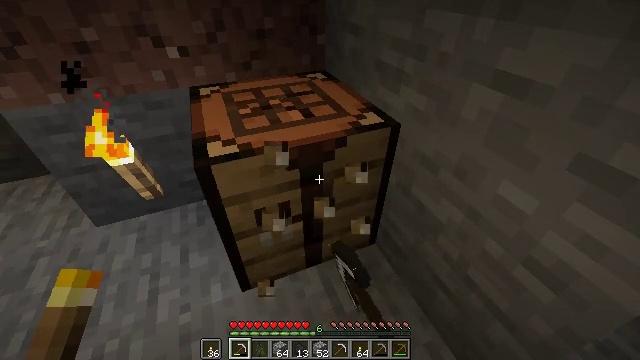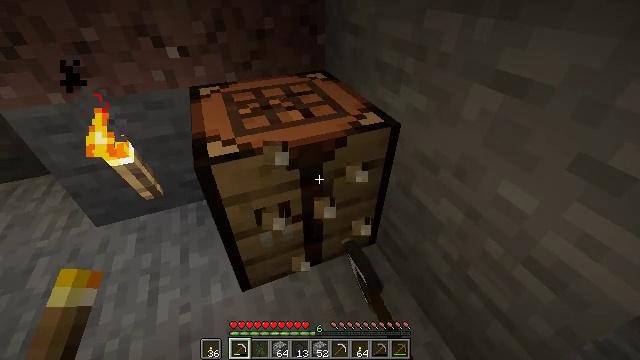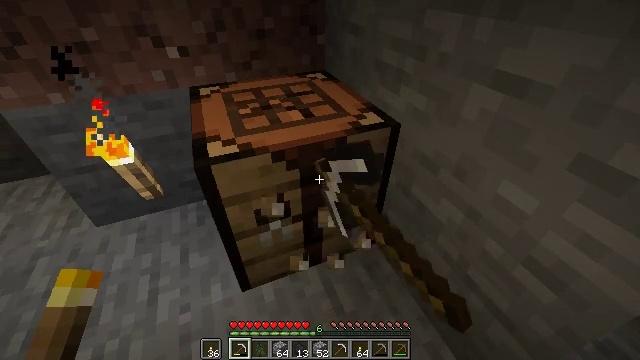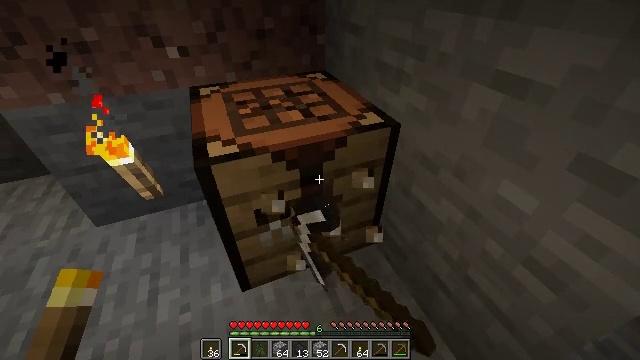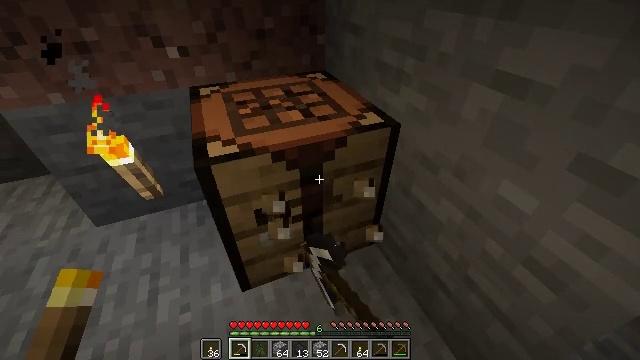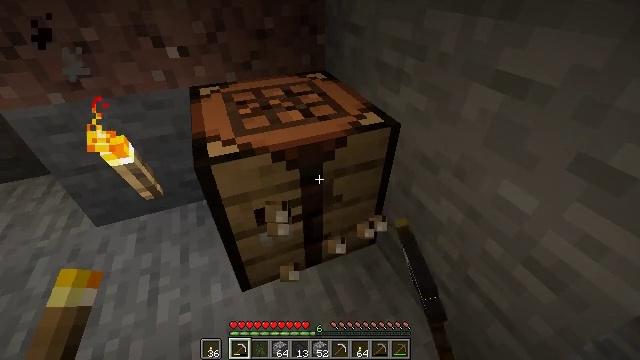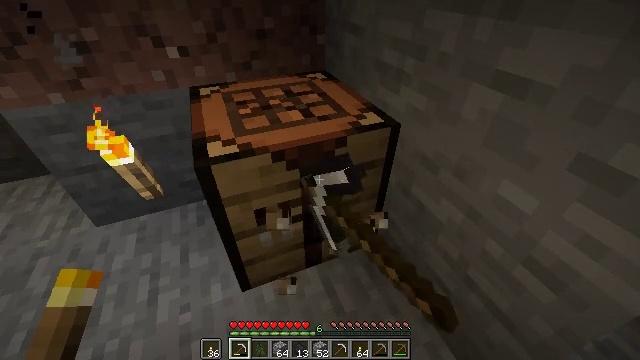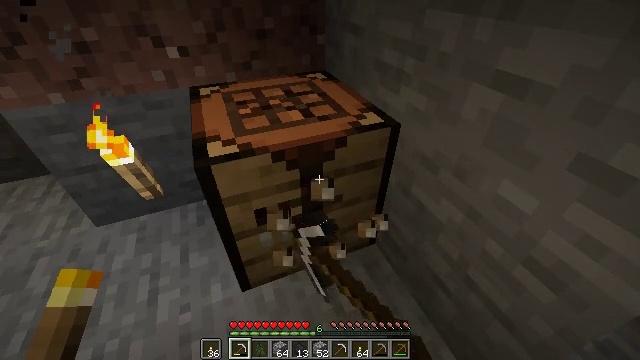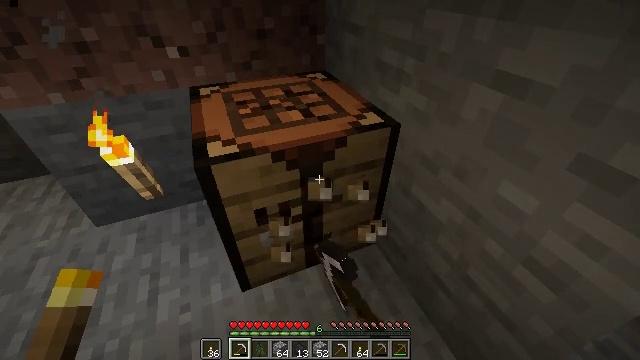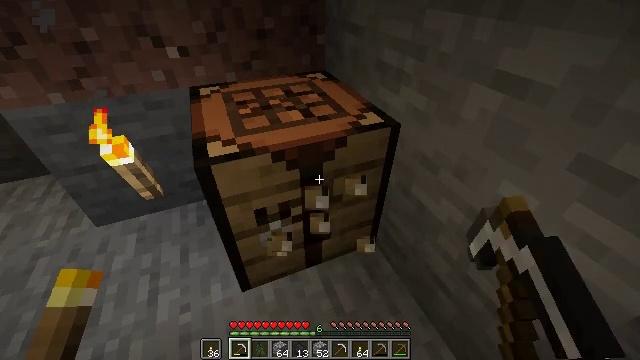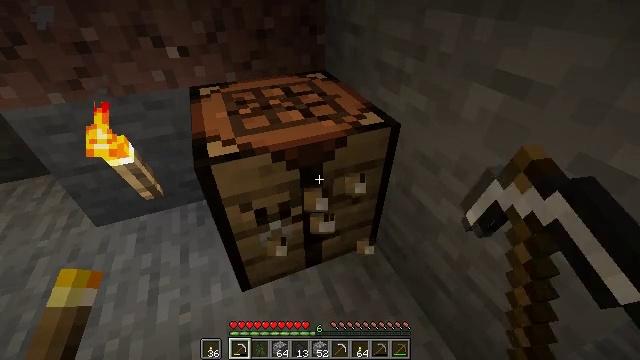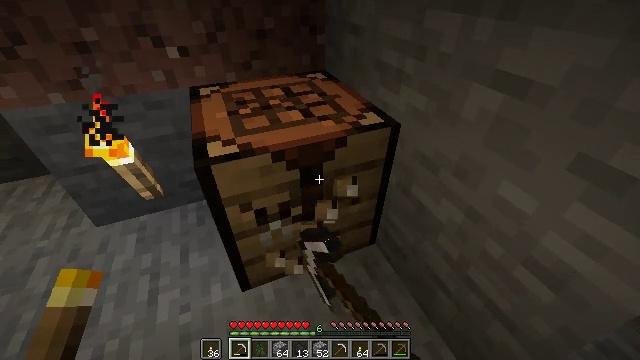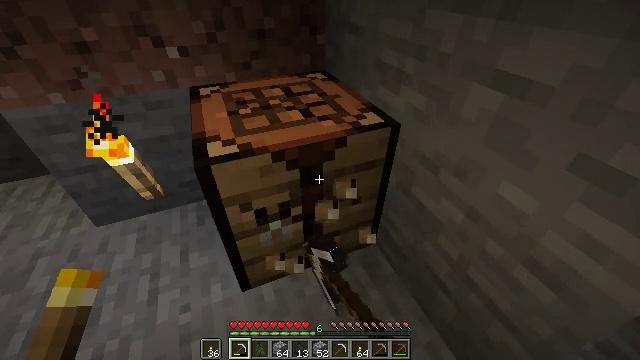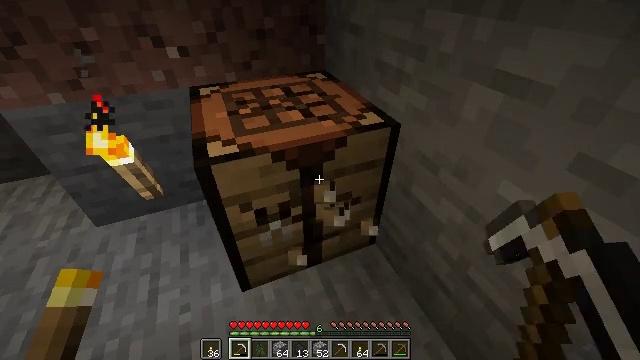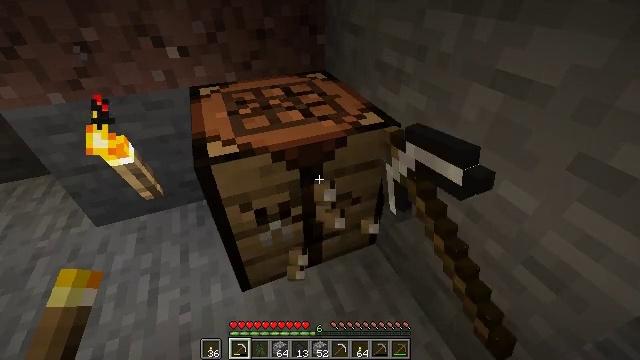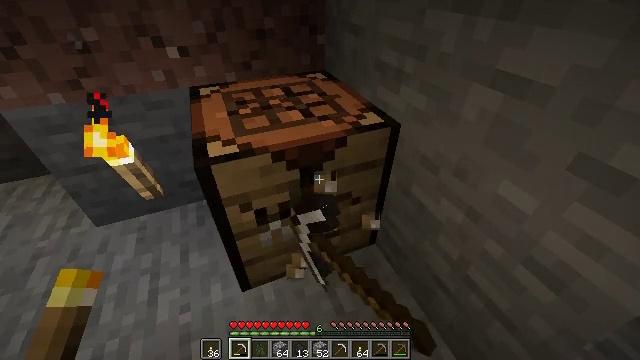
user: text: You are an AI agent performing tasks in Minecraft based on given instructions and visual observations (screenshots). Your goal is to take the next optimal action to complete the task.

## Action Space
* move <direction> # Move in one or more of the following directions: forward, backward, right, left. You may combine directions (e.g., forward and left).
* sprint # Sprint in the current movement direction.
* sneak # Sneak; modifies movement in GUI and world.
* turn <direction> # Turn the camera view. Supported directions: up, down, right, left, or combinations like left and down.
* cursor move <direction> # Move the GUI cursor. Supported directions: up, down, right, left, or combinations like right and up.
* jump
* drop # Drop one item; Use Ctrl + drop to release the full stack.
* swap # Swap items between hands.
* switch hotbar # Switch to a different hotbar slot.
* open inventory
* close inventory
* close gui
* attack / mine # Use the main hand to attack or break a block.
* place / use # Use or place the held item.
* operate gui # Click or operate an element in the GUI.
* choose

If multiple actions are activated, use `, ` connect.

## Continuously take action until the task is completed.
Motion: motion action
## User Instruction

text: Get the crafting table into the inventory.
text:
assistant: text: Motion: attack / mine
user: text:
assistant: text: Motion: attack / mine
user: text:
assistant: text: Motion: attack / mine
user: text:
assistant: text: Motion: attack / mine
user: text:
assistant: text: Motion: attack / mine
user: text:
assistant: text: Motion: attack / mine
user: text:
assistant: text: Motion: attack / mine
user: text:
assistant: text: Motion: attack / mine
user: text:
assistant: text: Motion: attack / mine
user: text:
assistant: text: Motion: attack / mine
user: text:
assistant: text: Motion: attack / mine
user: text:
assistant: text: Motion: attack / mine
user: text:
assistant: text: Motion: attack / mine
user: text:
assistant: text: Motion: attack / mine
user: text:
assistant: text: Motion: attack / mine
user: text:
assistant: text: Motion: attack / mine
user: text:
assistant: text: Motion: attack / mine
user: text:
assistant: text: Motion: attack / mine
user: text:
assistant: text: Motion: attack / mine
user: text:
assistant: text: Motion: attack / mine
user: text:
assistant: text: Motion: attack / mine
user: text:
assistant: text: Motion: attack / mine
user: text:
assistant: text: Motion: attack / mine
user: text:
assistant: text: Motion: attack / mine
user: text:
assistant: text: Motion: attack / mine
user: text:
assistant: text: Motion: attack / mine
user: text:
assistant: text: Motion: attack / mine
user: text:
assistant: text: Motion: attack / mine
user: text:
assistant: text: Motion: attack / mine
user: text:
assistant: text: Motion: attack / mine